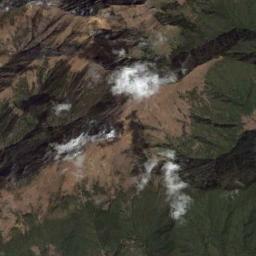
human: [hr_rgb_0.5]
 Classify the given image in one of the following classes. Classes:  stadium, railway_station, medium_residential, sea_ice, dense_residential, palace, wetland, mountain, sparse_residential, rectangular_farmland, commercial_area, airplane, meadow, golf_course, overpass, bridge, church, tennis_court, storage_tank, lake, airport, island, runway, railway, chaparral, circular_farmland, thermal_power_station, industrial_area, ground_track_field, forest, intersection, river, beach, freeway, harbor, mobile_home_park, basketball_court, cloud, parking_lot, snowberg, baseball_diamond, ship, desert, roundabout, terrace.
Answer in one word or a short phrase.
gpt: cloud